Interaction volume radius: 5 \u00c5
Interaction volume height: 10 \u00c5
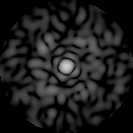
Disorder parameter: 0.8444